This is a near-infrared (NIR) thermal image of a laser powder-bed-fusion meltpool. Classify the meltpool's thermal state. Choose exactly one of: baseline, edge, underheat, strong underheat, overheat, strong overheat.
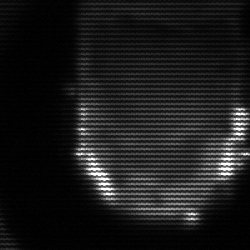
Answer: baseline